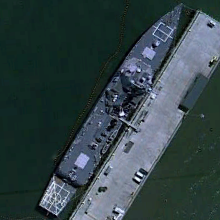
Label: destroyer